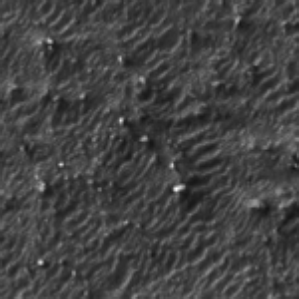
Label: frost